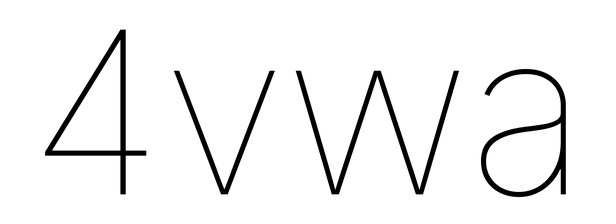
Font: Inter_Thin